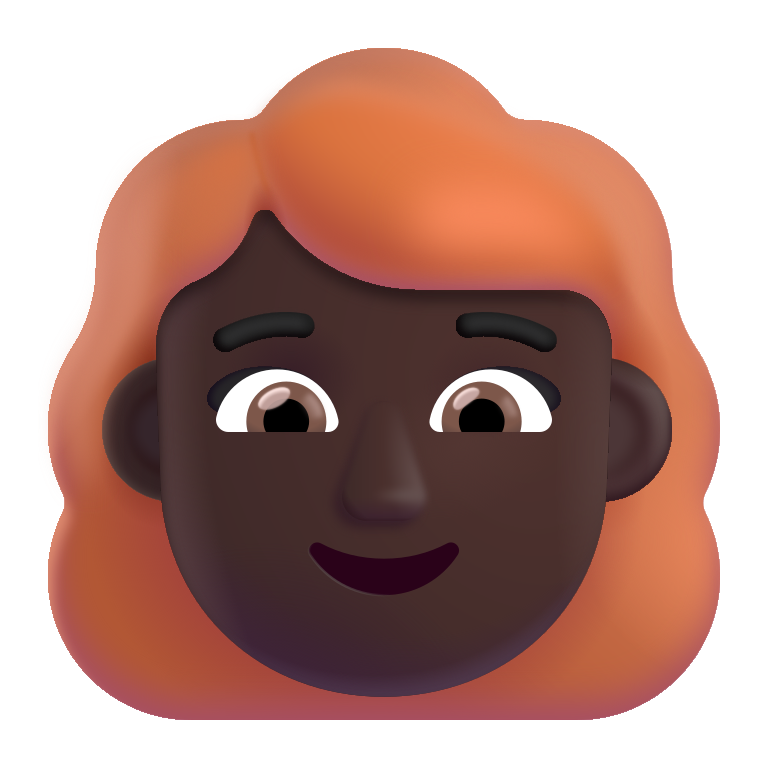
woman red hair color dark